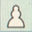
Piece: wP